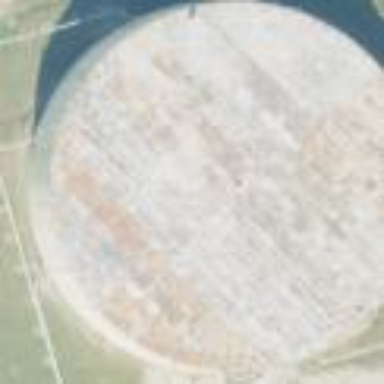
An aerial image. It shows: Storage tank that is man-made.